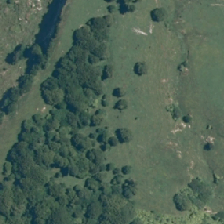
Land cover: indigenous_forest